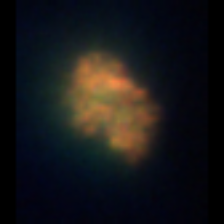
Taxon: Unknown_detritus
Group: Unknown